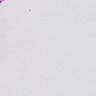
Metastatic tissue present: yes